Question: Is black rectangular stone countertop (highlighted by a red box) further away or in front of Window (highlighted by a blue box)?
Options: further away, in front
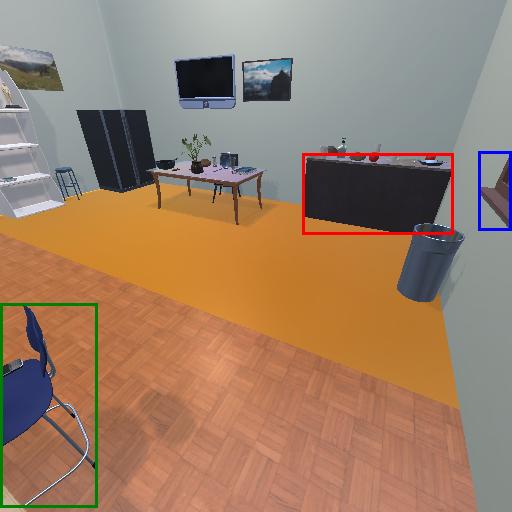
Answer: further away